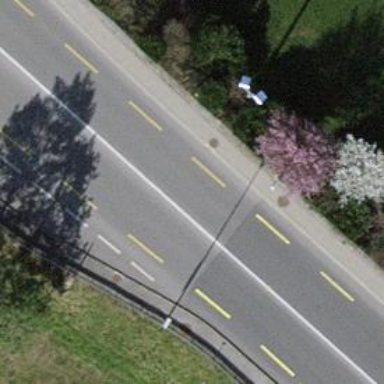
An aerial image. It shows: Secondary road with dedicated lane for cyclists.